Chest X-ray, AP view. Patient: 43 years old, sex M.
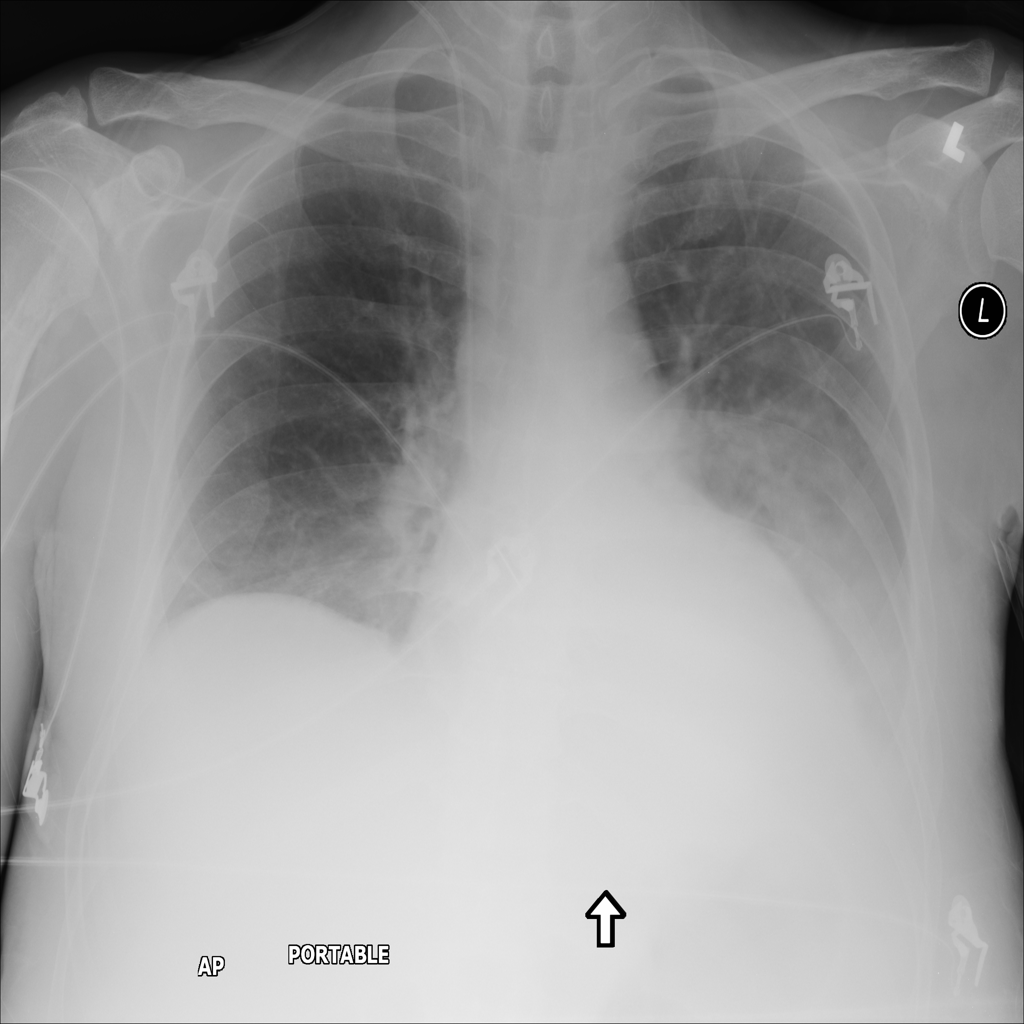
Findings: Atelectasis, Effusion